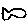
Label: fish